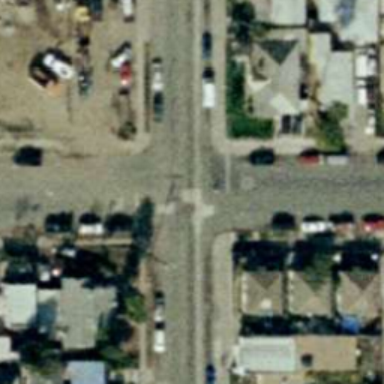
An intersection with some cars parked at the roadside .